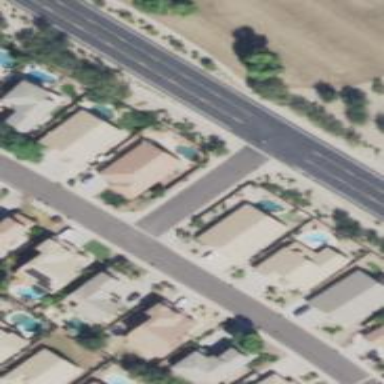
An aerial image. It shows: Asphalt road in residential area.